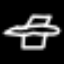
Label: airplane